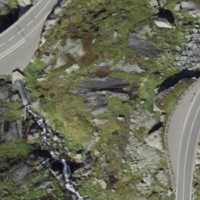
EUNIS habitat code: 31
Species observed at this site:
Anthus spinoletta